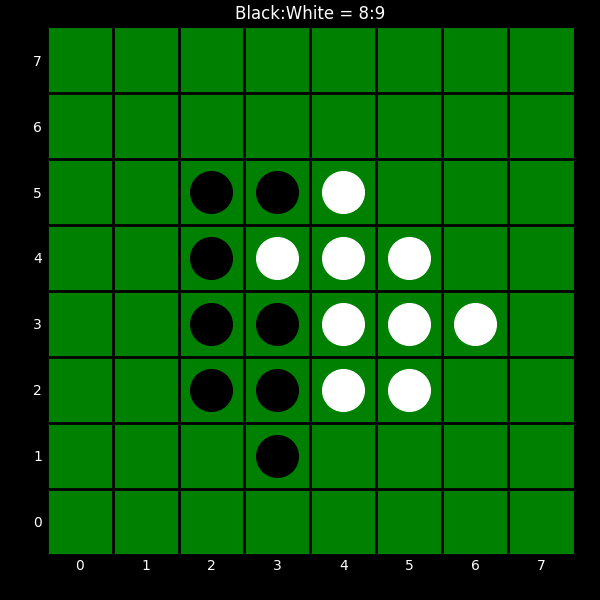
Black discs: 8
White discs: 9